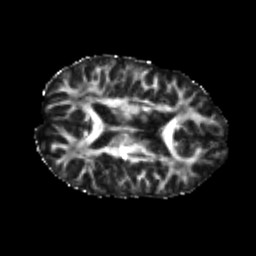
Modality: FA
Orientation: axial
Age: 22
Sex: male
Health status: healthy
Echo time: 0.074 s